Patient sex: M
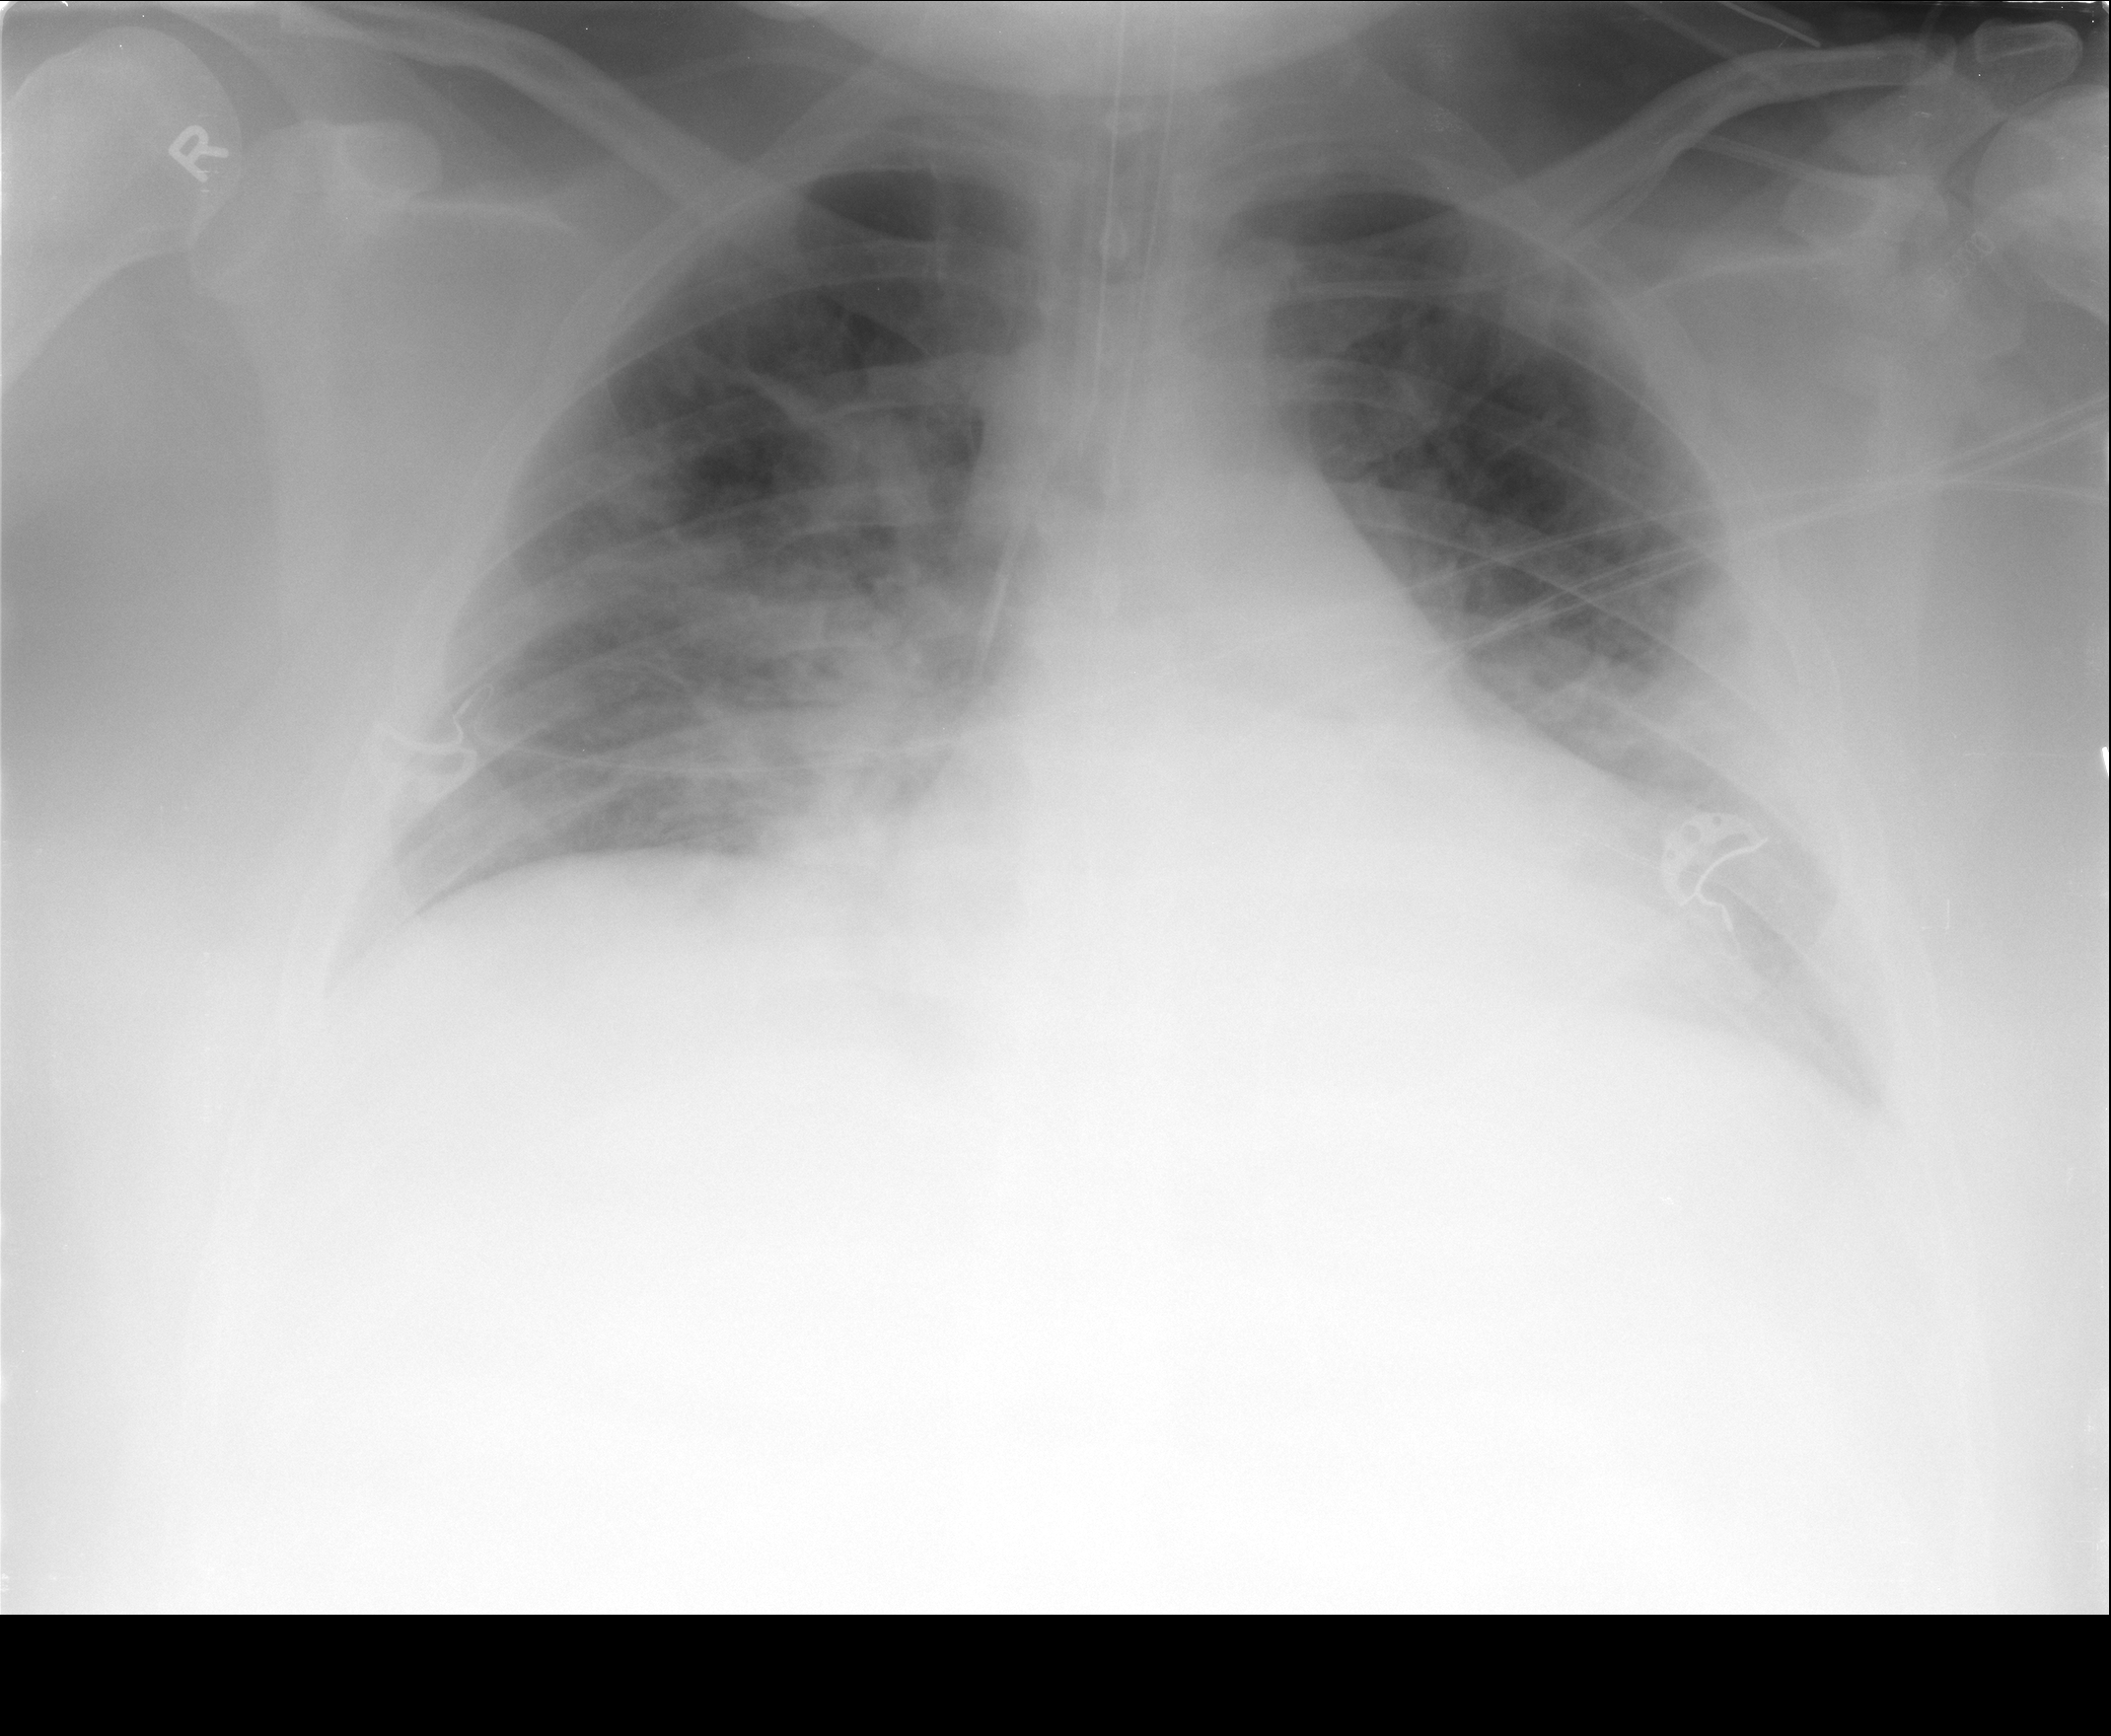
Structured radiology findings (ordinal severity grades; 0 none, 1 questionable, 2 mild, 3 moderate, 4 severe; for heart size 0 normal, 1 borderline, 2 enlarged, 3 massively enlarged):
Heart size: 0
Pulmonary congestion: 2
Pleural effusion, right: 2
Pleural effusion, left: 2
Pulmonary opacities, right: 0
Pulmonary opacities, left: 3
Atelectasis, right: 2
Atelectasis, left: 2